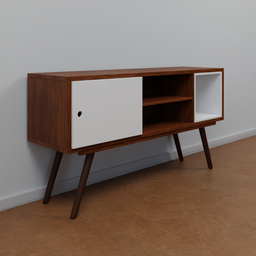
Label: furniture